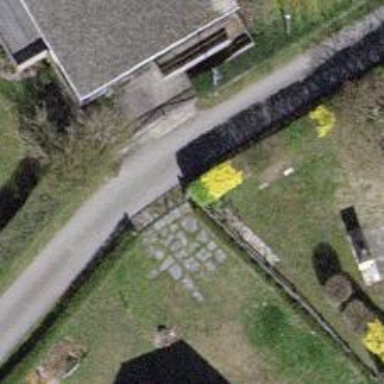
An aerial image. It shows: Wooden fence.